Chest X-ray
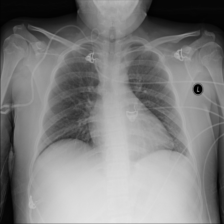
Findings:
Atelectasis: negative
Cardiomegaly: positive
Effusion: negative
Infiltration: negative
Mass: negative
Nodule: negative
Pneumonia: negative
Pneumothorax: negative
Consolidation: negative
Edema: negative
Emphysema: negative
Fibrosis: negative
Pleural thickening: negative
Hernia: negative